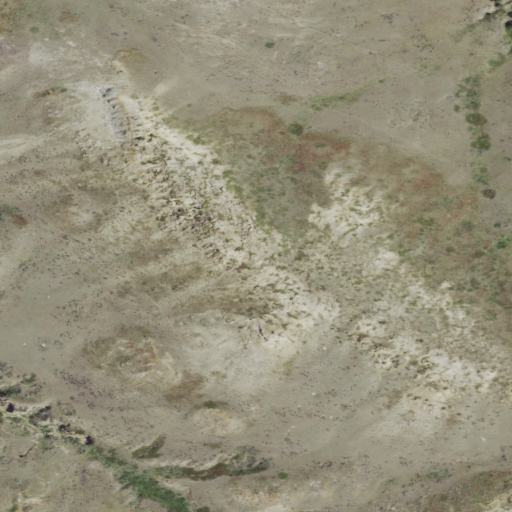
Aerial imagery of mountain in Montana named Devils Table Rock containing grassland and shrub